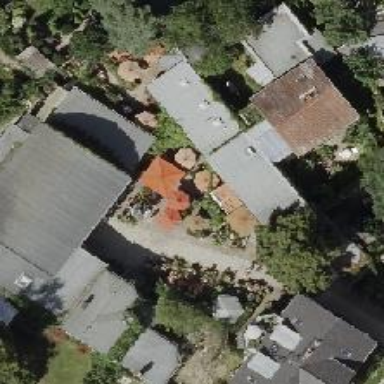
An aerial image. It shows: Cafe.